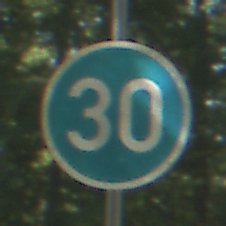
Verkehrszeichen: VorgeschriebeneMindestgeschwindigkeit
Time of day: Midday
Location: Outdoor (RoadRail)
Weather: Clear
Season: NotSpecified
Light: Natural